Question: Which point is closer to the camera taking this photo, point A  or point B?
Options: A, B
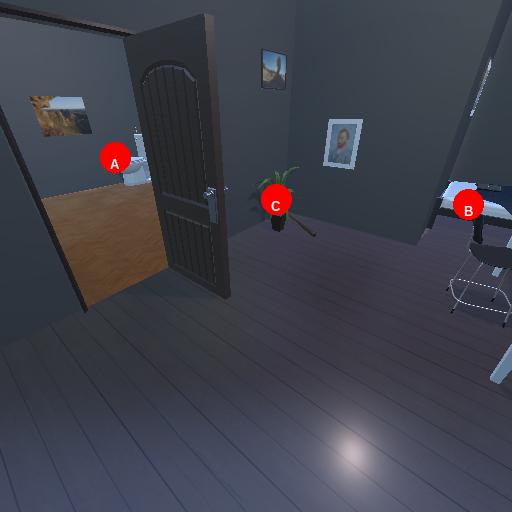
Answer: A